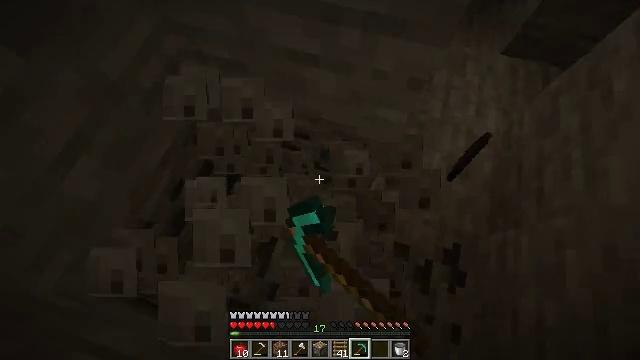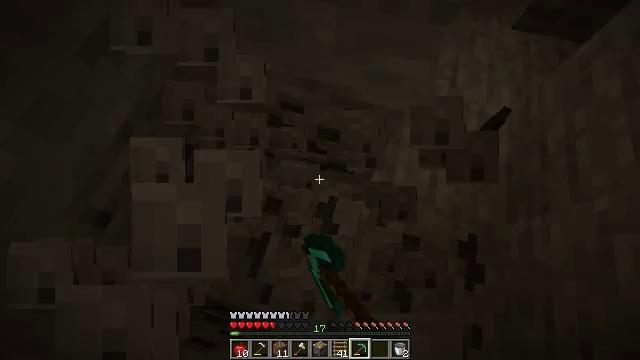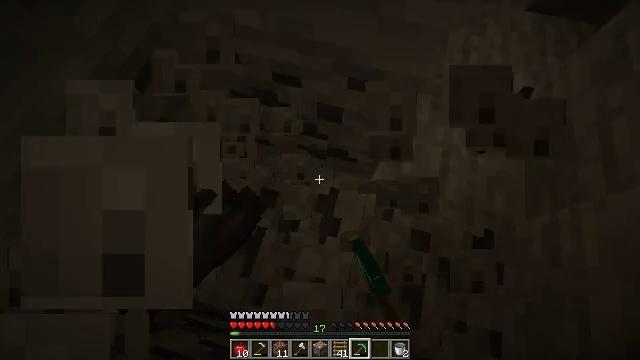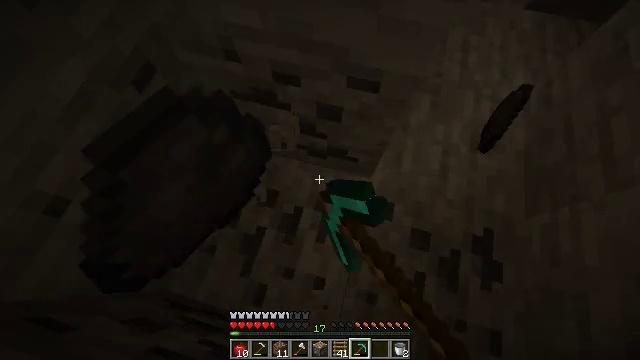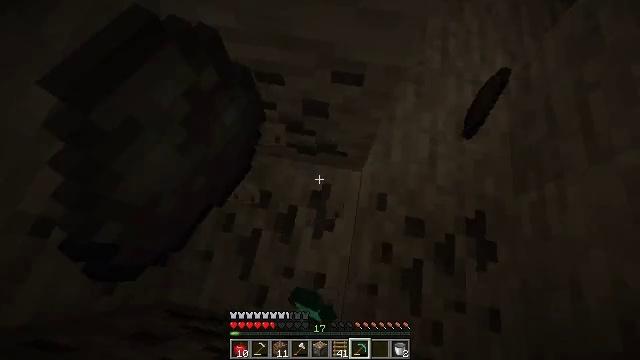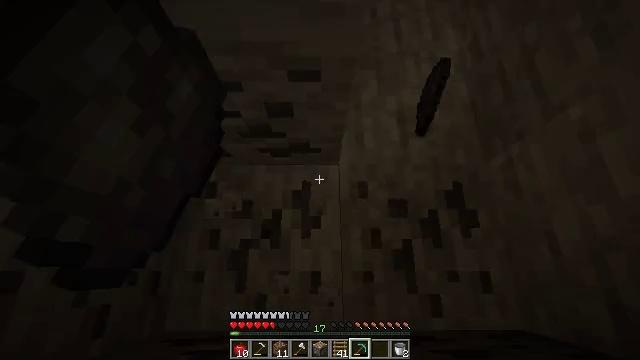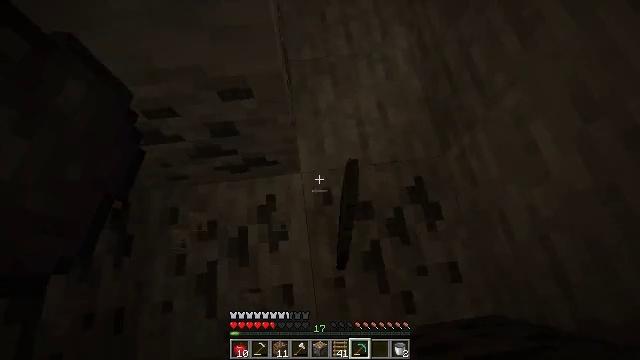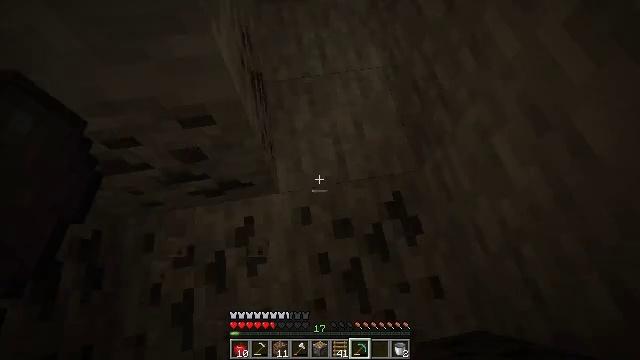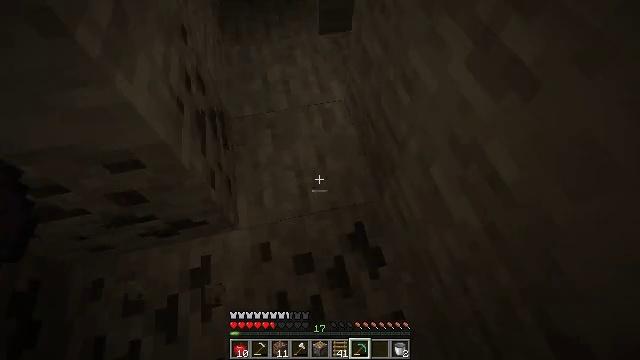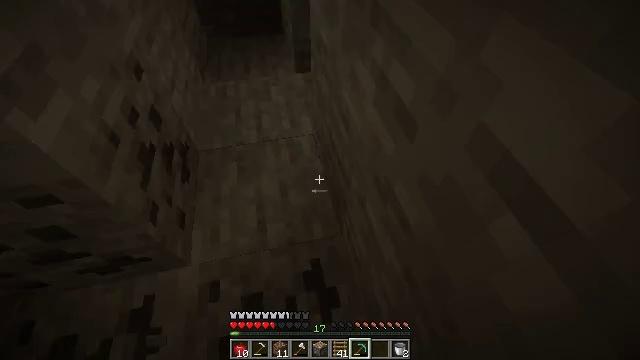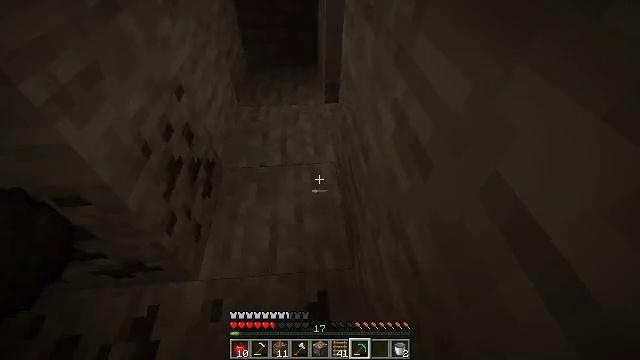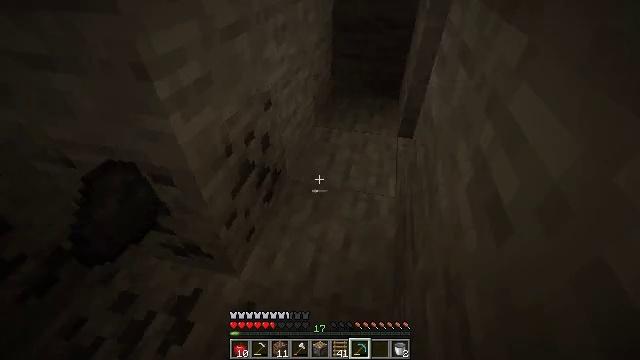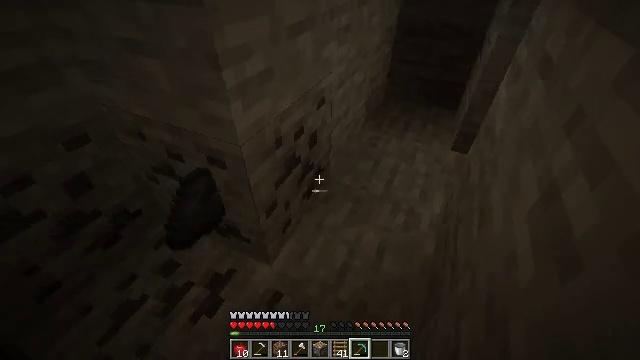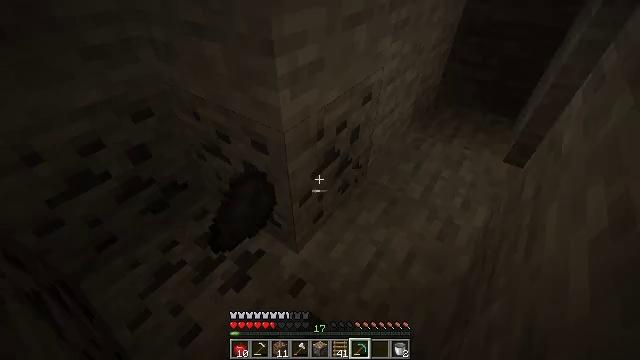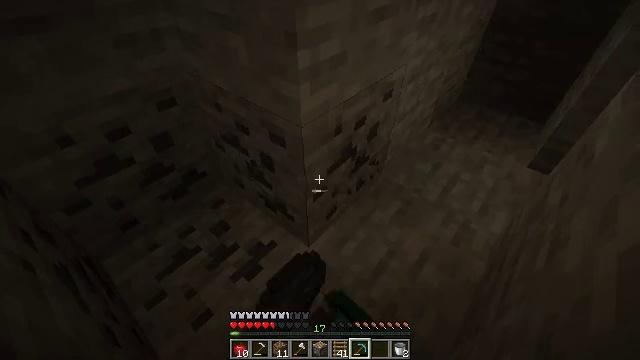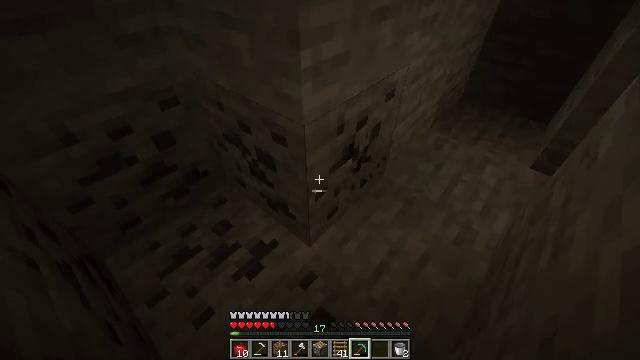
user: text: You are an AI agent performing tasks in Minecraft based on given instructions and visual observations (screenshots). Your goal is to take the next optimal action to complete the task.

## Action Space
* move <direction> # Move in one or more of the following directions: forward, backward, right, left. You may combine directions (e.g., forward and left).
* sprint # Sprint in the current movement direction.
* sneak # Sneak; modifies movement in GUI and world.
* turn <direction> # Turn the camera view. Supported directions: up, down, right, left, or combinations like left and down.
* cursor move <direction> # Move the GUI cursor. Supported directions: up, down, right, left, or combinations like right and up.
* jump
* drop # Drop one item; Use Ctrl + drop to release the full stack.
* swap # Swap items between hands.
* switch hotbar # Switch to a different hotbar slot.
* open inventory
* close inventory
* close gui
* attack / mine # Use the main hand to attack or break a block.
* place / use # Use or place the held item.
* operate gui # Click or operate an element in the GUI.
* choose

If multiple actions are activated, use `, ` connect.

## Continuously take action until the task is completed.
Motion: motion action
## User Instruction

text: Collect coal by mining the ore.
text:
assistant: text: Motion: turn right, attack / mine
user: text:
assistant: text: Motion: attack / mine
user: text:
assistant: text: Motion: attack / mine
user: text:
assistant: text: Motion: turn right, attack / mine
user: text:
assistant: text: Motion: move right, turn right, attack / mine
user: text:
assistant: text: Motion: move right, turn right
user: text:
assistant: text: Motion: move right, turn right and up
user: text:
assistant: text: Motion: move right, turn right and up
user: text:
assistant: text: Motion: move right, turn up
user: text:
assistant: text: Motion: turn left and up
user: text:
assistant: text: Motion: turn left and up
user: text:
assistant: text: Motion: turn left
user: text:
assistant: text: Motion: turn left and down, attack / mine
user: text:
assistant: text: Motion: turn left, attack / mine
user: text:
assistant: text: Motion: attack / mine
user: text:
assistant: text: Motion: attack / mine
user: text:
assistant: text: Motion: attack / mine
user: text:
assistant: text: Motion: attack / mine
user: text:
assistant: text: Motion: attack / mine
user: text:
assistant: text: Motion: attack / mine
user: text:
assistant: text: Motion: attack / mine
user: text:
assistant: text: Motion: attack / mine
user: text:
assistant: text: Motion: attack / mine
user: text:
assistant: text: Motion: attack / mine
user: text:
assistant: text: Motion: attack / mine
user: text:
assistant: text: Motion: attack / mine
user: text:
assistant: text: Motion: attack / mine
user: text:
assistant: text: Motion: turn left, attack / mine
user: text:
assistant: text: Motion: turn left and up, attack / mine
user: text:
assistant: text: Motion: turn left and up, attack / mine